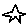
Label: star